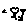
Label: tree